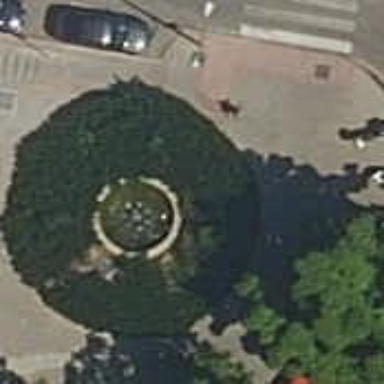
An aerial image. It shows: Fountain.